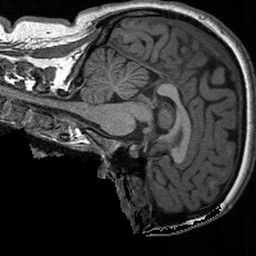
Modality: T1w
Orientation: sagittal
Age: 23
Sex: female